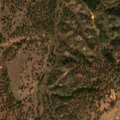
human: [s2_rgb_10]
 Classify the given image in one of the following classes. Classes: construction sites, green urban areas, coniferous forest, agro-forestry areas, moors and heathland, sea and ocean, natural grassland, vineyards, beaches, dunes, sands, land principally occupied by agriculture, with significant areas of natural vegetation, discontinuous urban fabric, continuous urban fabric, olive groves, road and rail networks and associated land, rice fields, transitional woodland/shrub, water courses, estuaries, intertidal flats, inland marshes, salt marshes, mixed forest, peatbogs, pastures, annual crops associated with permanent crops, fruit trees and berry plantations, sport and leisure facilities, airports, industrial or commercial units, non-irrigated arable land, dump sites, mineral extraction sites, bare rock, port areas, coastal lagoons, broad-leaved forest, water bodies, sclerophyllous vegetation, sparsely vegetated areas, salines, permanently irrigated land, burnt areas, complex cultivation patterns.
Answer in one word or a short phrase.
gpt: non-irrigated arable land, agro-forestry areas, broad-leaved forest